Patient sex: M
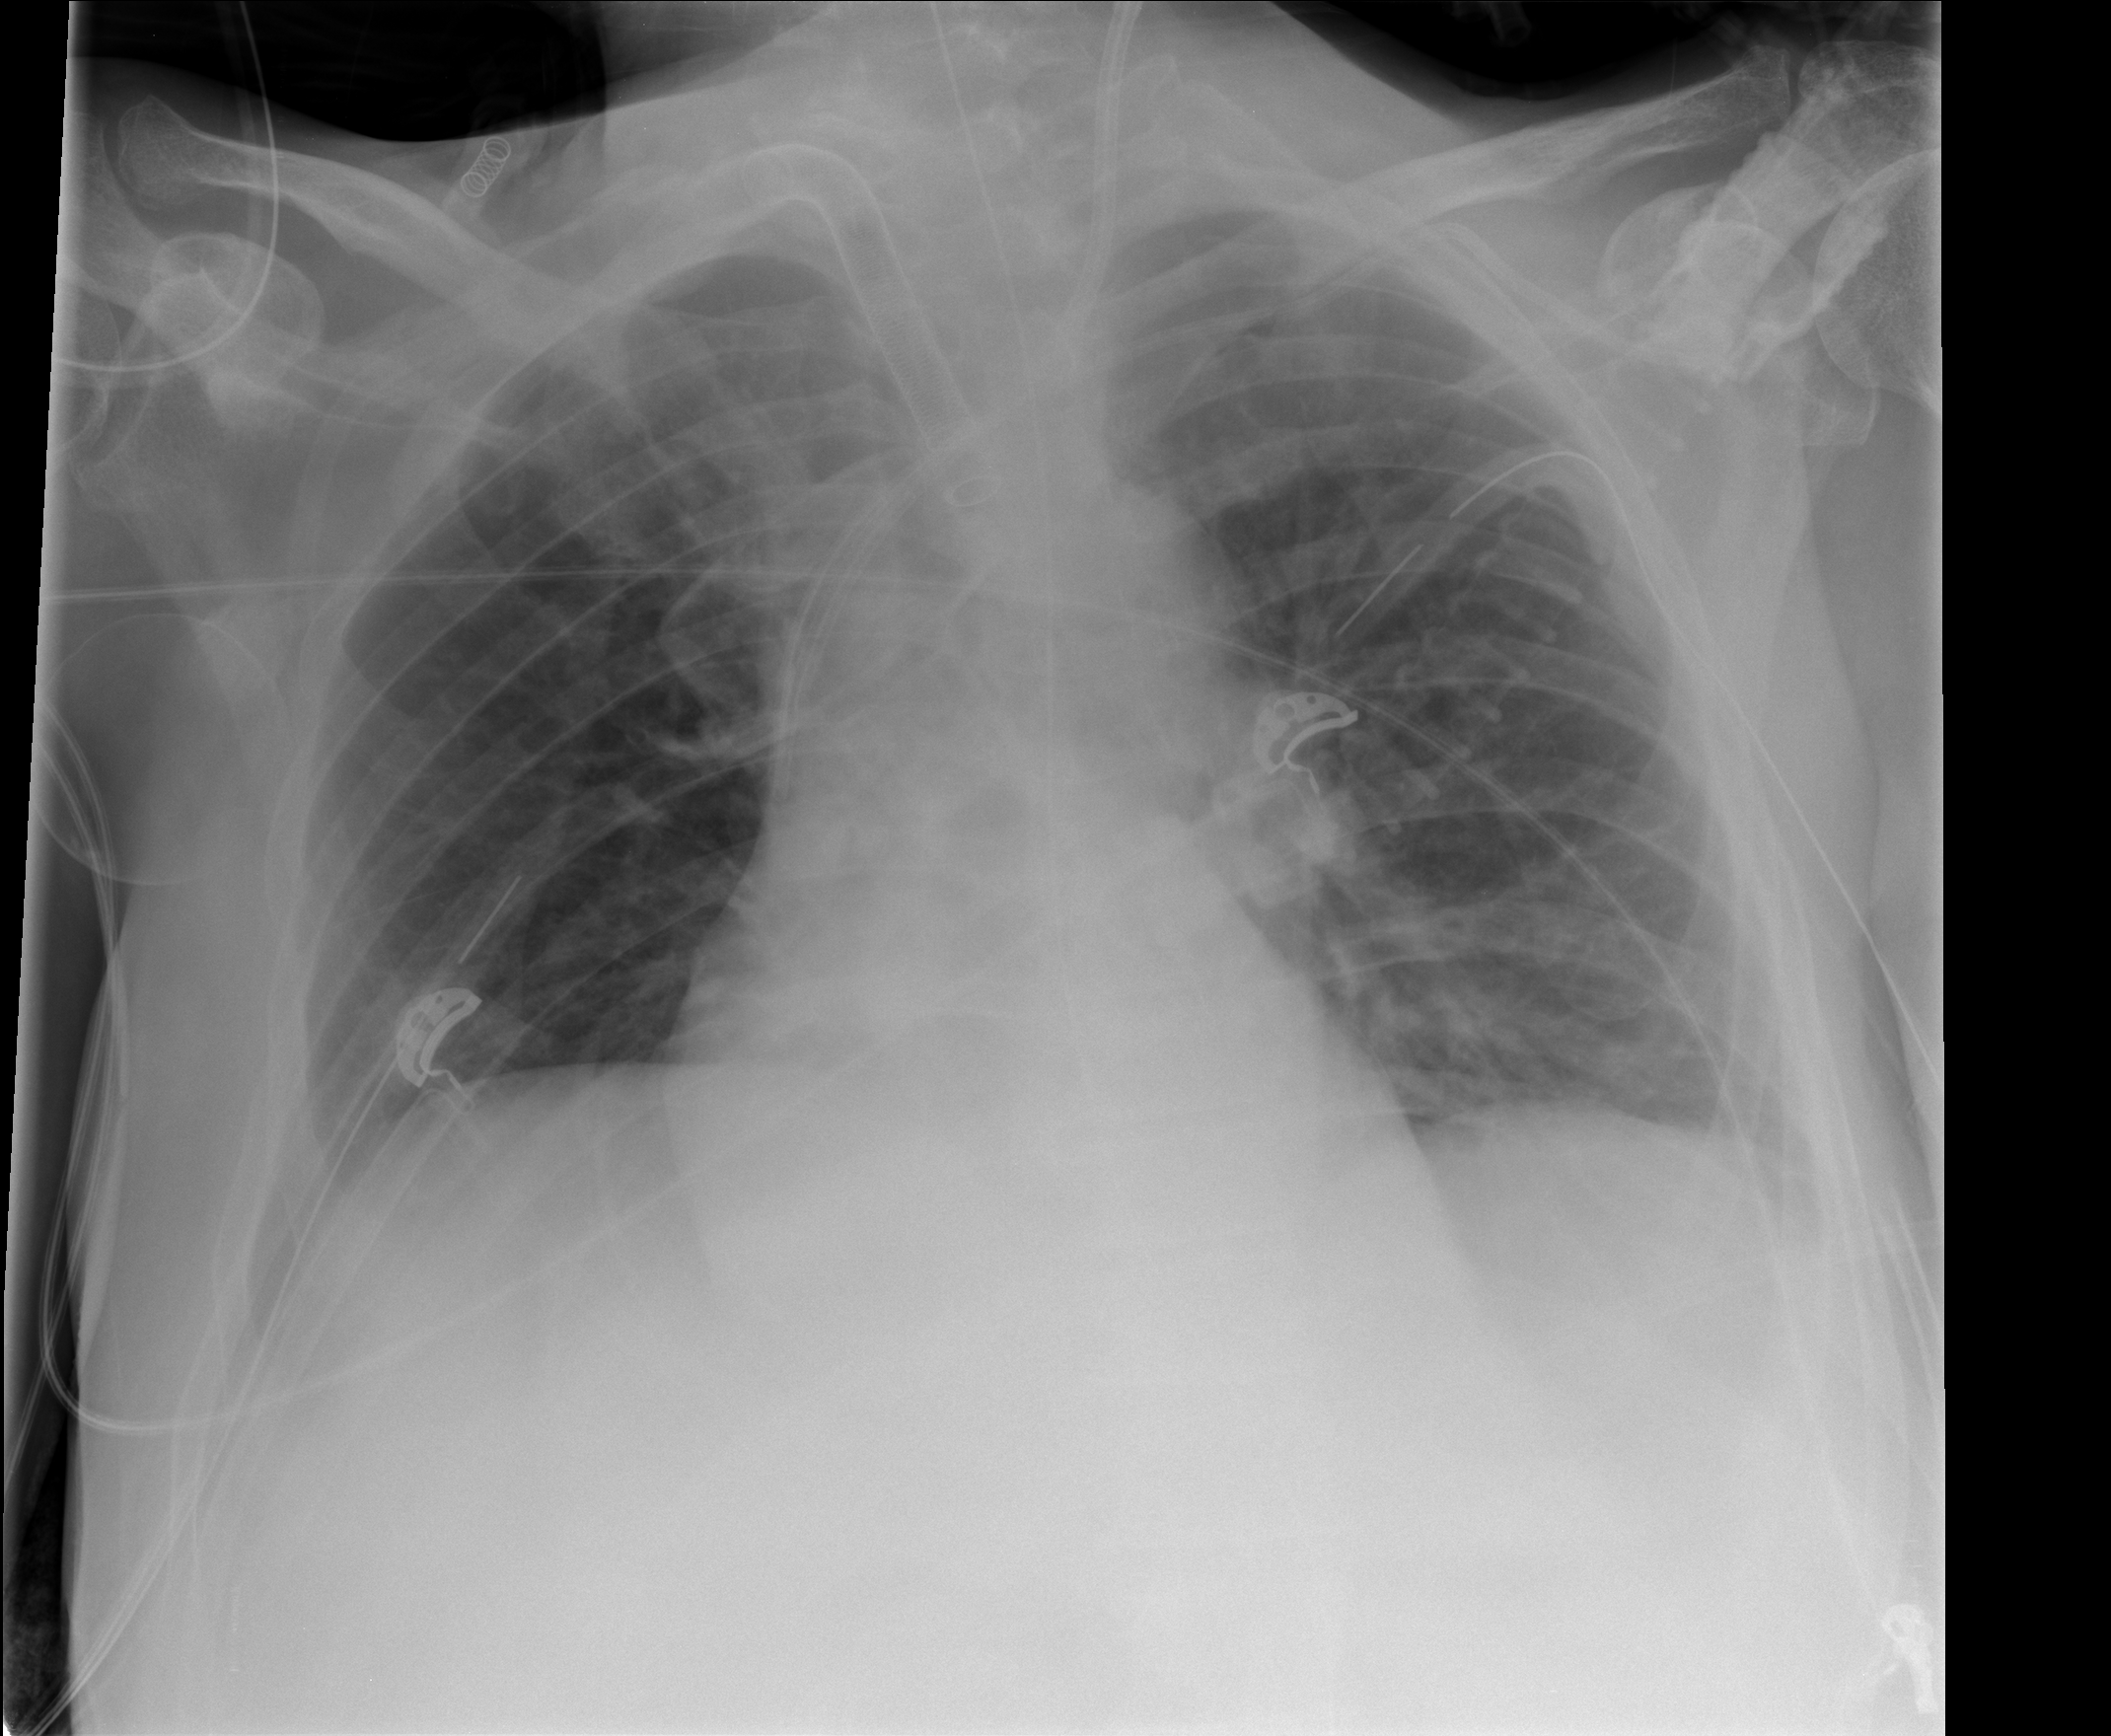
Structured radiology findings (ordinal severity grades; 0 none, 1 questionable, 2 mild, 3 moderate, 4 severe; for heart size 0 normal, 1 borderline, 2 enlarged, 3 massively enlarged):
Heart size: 0
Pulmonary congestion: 2
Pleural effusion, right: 0
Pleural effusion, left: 0
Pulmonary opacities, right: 1
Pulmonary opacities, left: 2
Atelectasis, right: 2
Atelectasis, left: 2